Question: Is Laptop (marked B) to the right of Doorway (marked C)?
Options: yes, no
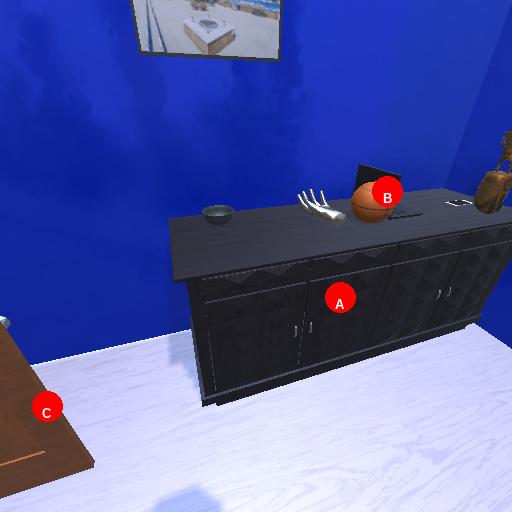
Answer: yes